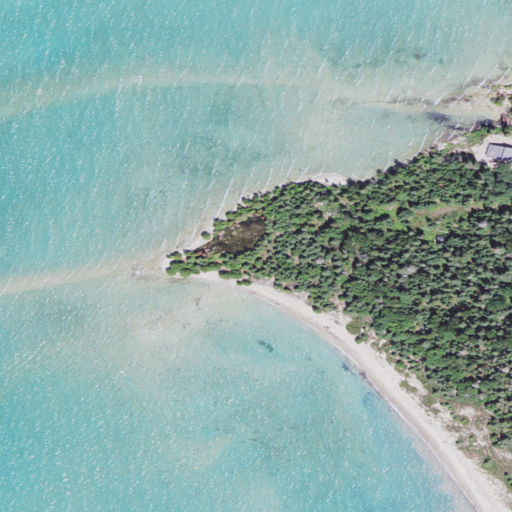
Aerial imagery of cape in Michigan named Lefts Point containing open water, barren land, evergreen forest, woody wetlands, and open development